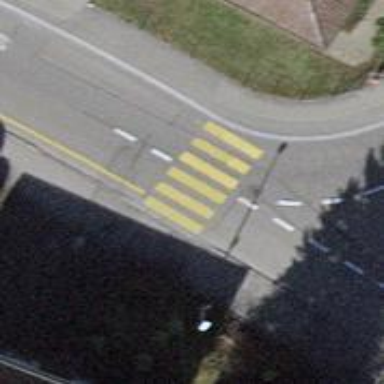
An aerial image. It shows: Marked road crossing.